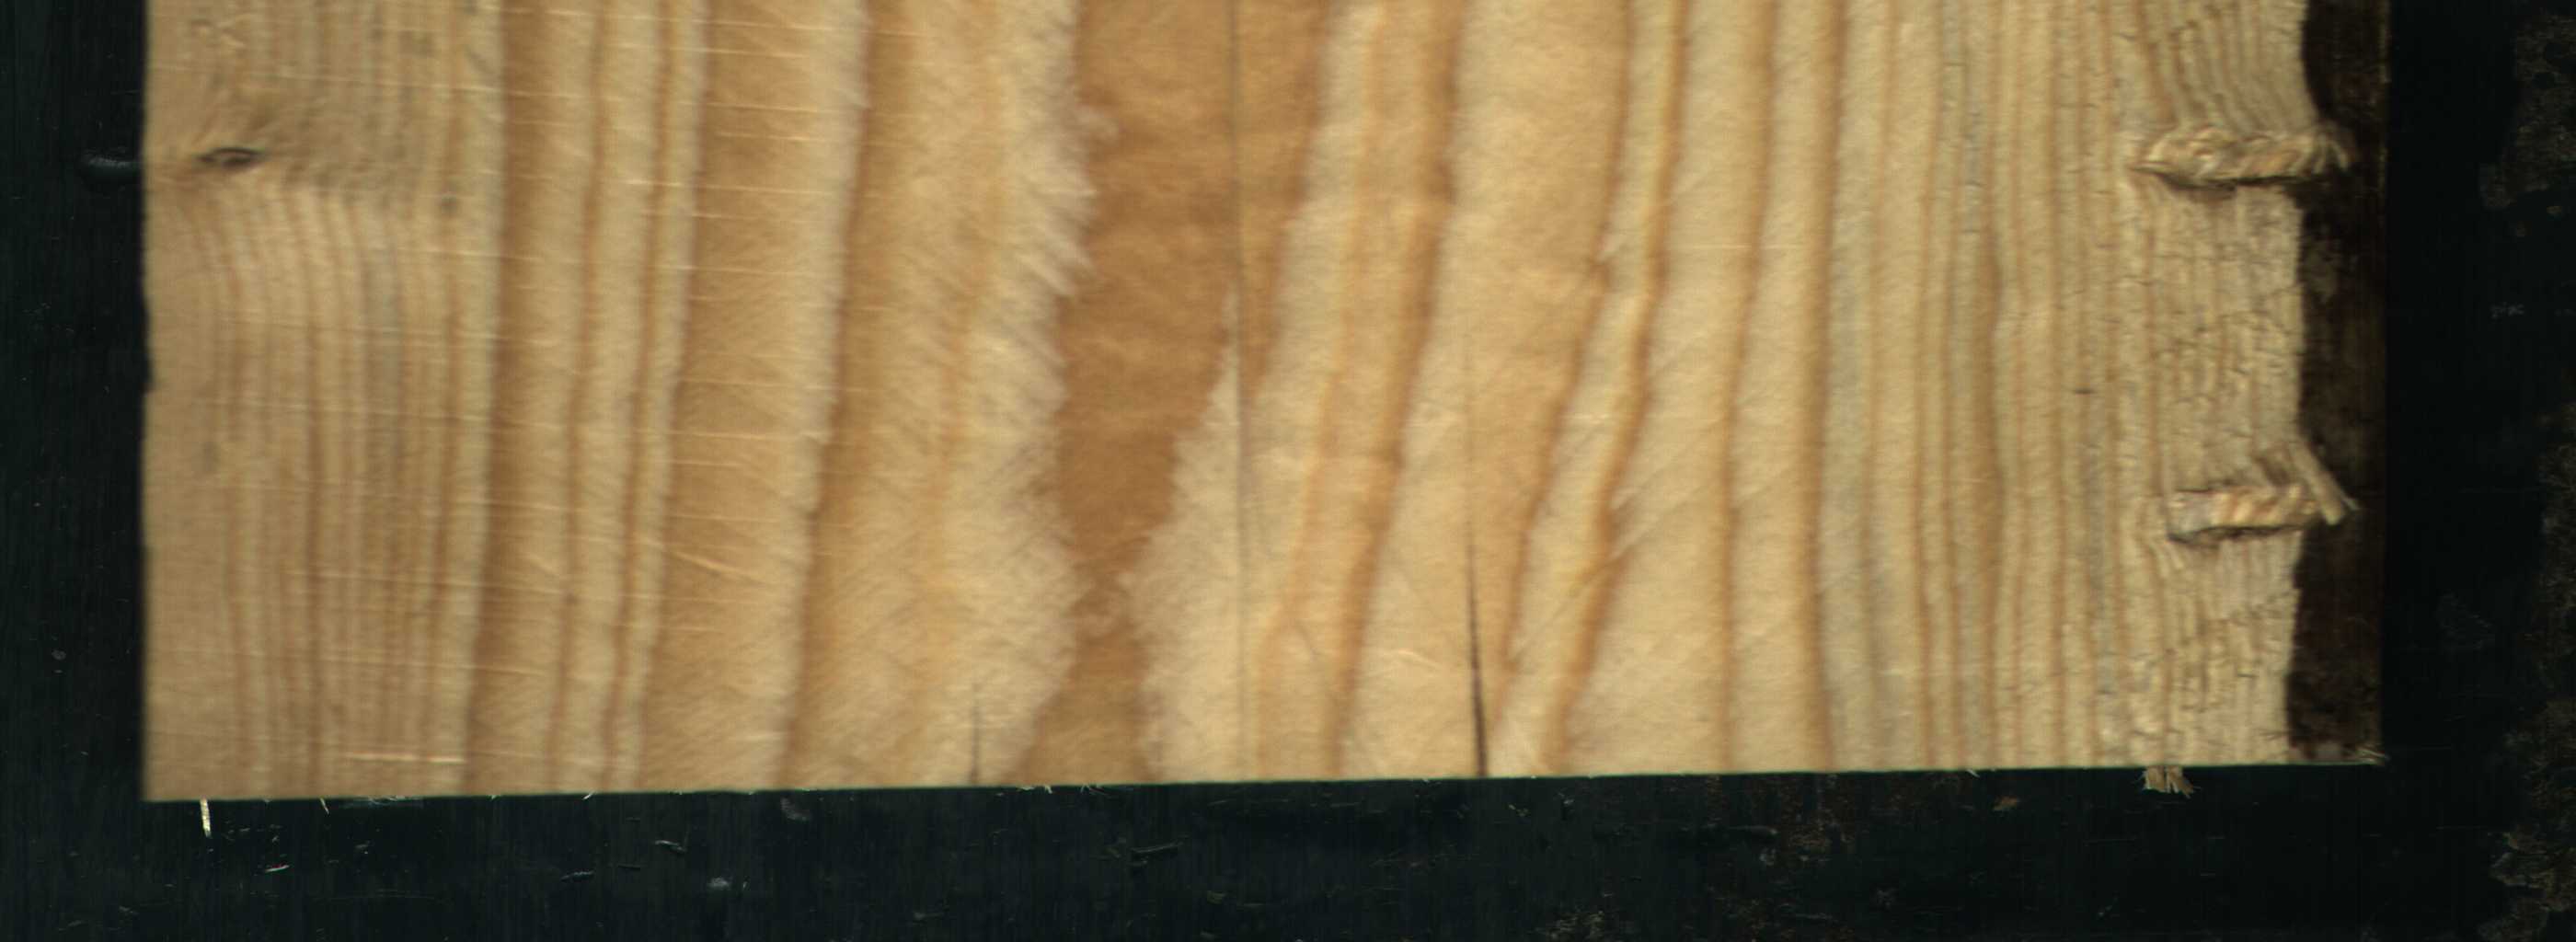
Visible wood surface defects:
Crack
Live_Knot